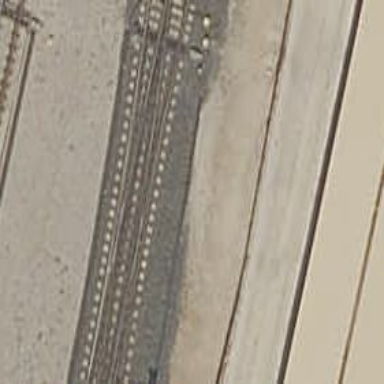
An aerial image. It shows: Siding railway line with electrified contact line for the trains.